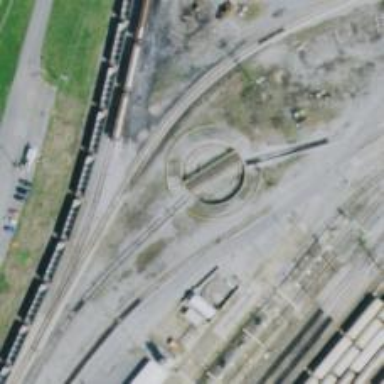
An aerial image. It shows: Railway siding with rails.